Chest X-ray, PA view. Patient: 26 years old, sex M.
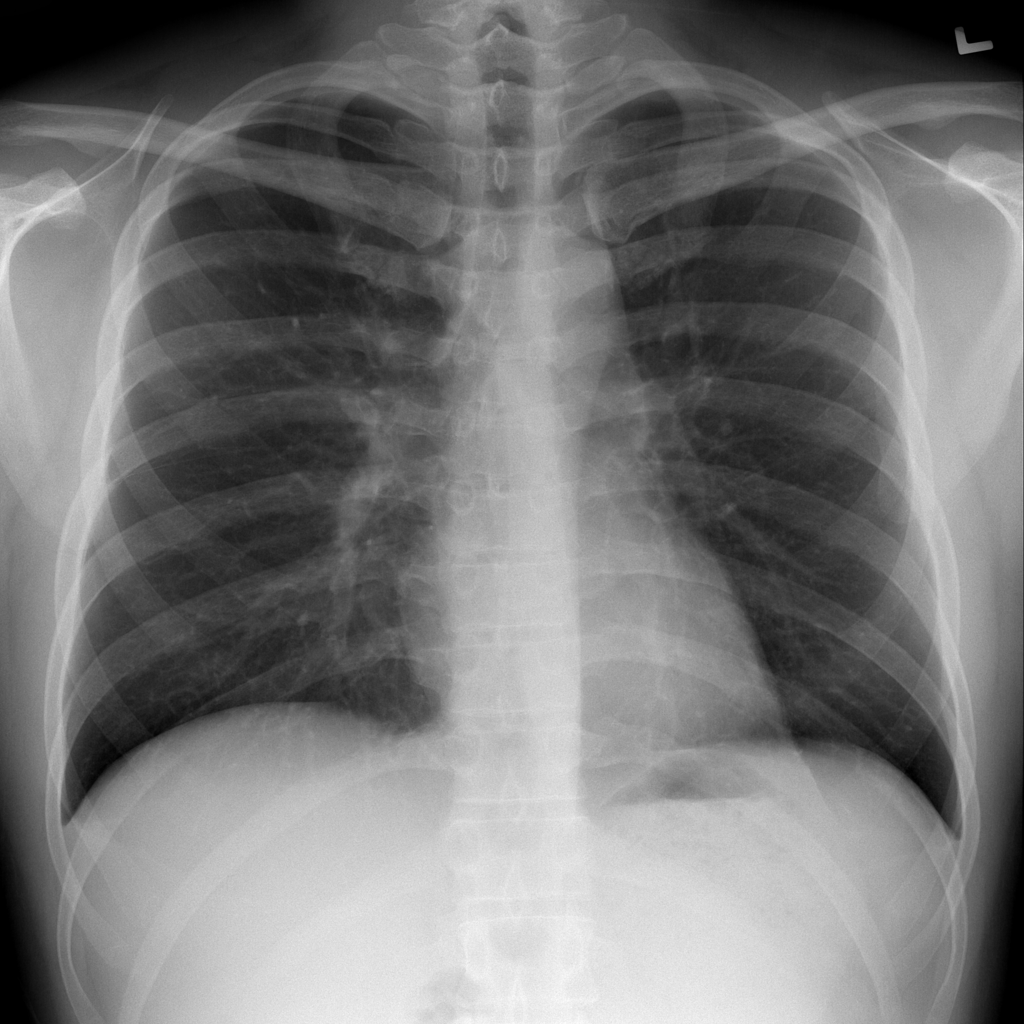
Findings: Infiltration